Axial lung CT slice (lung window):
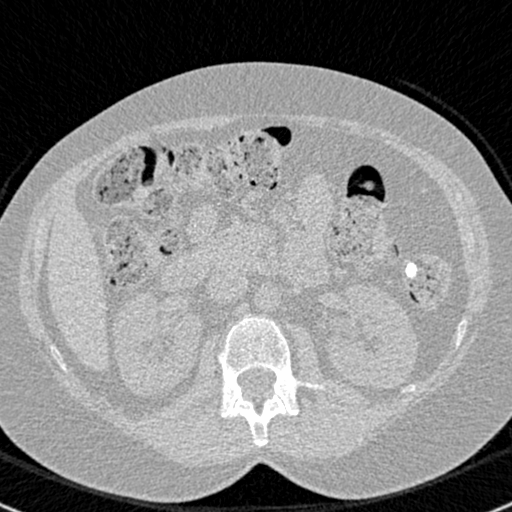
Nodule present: no